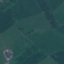
Land use / land cover: Pasture